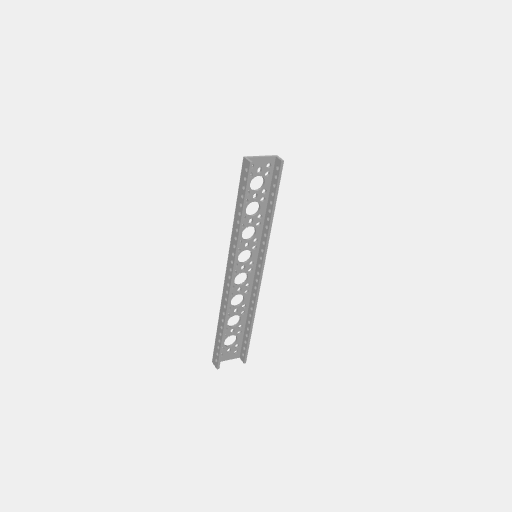
Part: MiniLowSideUChannel8H